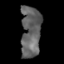
Tissue: skin
Cell type: Epithelial cells
Senescence score: 0.2205
Nuclear area (px): 996
Mean DAPI intensity: 99.002